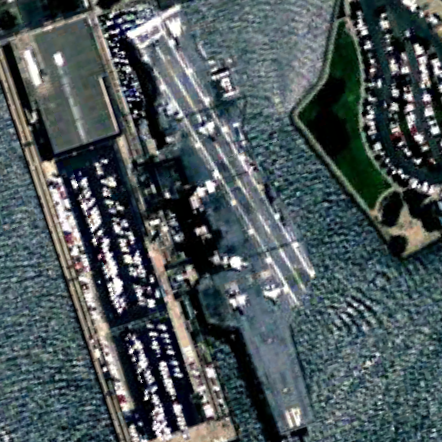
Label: aircraft_carrier